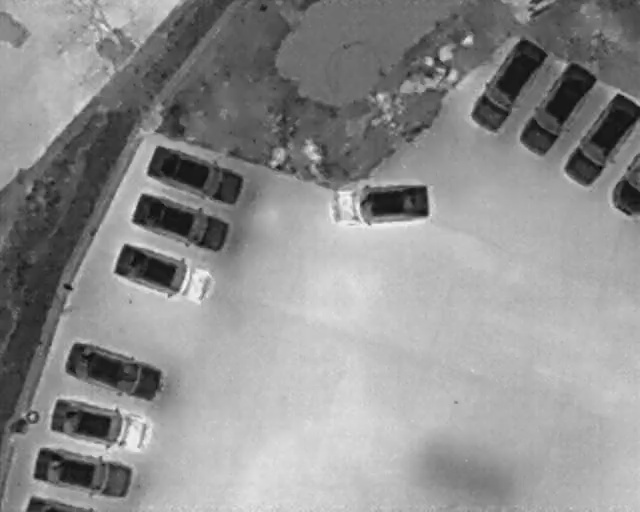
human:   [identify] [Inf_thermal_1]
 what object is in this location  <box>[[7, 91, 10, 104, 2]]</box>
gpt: <ref>1 medium car at the bottom left</ref>

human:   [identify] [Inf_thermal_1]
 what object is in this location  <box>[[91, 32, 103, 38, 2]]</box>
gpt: <ref>1 medium car at the right</ref>